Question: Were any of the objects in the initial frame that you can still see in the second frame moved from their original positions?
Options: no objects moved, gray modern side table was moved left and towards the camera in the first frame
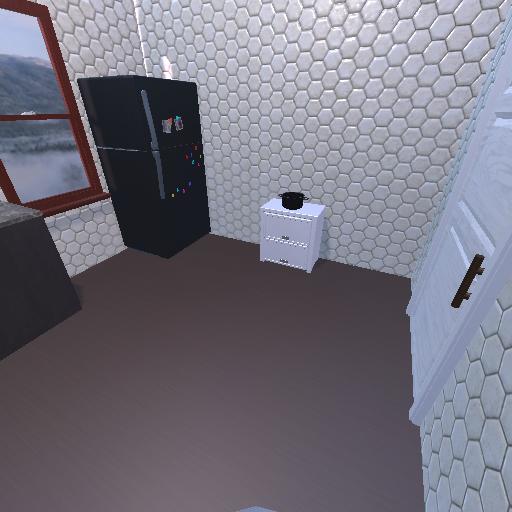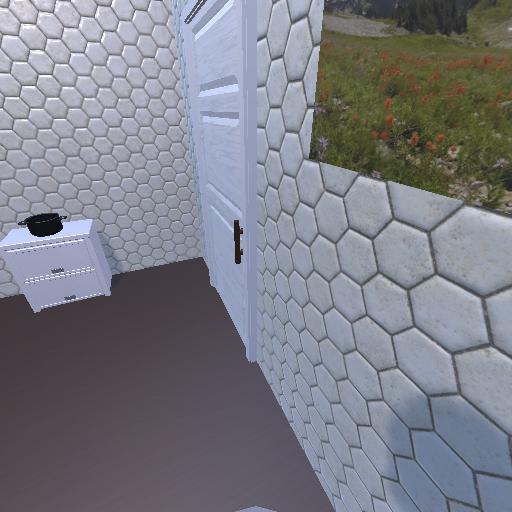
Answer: no objects moved